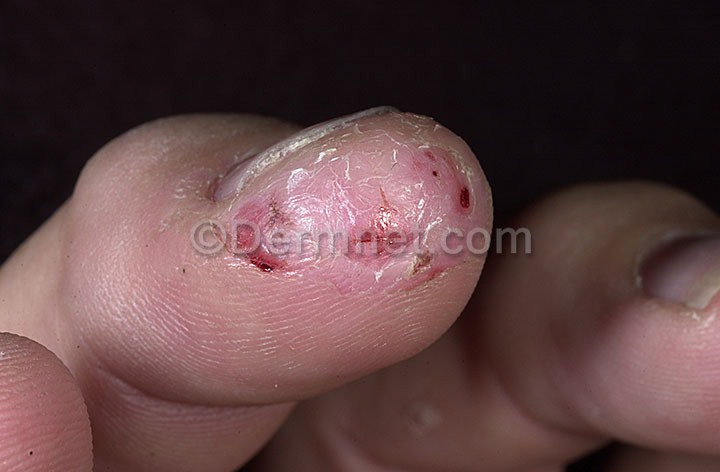
Disease: Eczema Photos